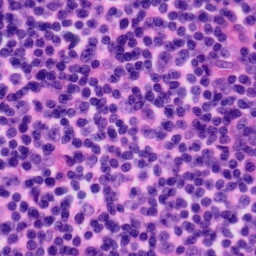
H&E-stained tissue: Tonsil